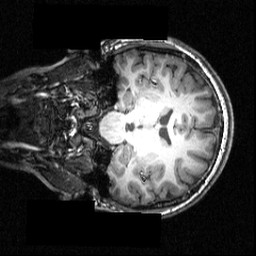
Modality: T1w
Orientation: coronal
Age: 18
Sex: female
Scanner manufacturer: siemens
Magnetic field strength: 3.951 T
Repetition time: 1.5 s
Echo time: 0.00335 s